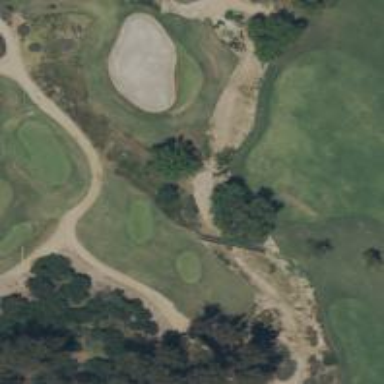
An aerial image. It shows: Footway that doubles as golf path.